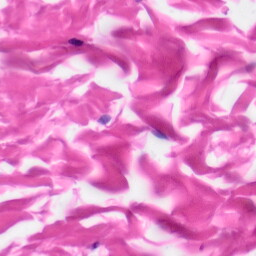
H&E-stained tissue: Skin